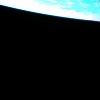
Label: space